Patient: sex M, age 81
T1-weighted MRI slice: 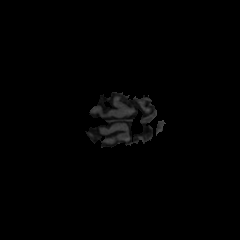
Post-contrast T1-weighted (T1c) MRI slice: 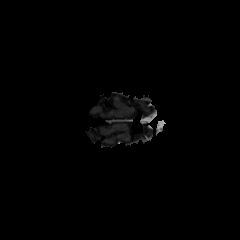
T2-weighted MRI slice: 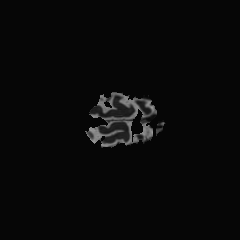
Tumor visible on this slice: no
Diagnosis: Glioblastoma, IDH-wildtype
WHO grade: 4